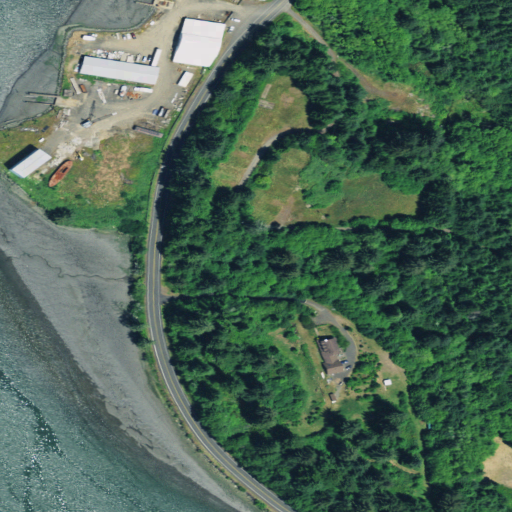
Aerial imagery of cape in Oregon named Oneatta Point containing evergreen forest, open water, open development, mixed forest, herbaceous wetlands, barren land, high intensity development, medium intensity development, low intensity development, and woody wetlands